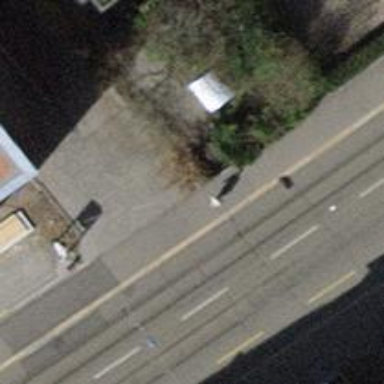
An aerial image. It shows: Unmarked crossing with traffic calming table on the road.